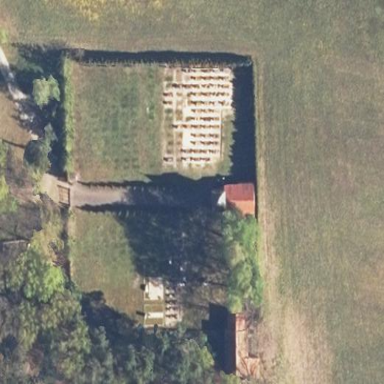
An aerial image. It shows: Cemetery.